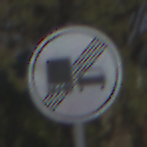
Verkehrszeichen: EndeUeberholverbotKraftfahrzeuge
Umgebung: Outdoor, Nature
Tageszeit: SunriseSunset
Wetter: Clear
Licht: Natural
Jahreszeit: NotSpecified
Kontrast: HighContrast